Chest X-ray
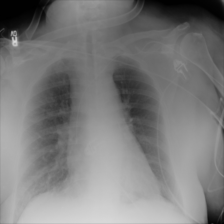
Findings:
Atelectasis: negative
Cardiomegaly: negative
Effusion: negative
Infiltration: positive
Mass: negative
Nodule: negative
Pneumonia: negative
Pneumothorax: negative
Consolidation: negative
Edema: negative
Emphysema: negative
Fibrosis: negative
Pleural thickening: negative
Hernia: negative